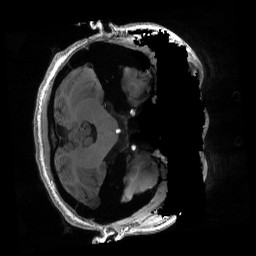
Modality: T1w
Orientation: axial
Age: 24
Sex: female
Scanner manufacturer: siemens
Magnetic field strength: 6.98 T
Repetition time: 2.53 s
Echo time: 0.00176 s